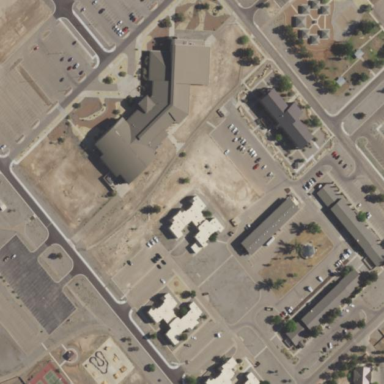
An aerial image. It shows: Building used as fitness center.